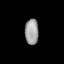
Tissue: skin
Cell type: Epithelial cells
Senescence score: 0.286
Nuclear area (px): 347
Mean DAPI intensity: 155.305